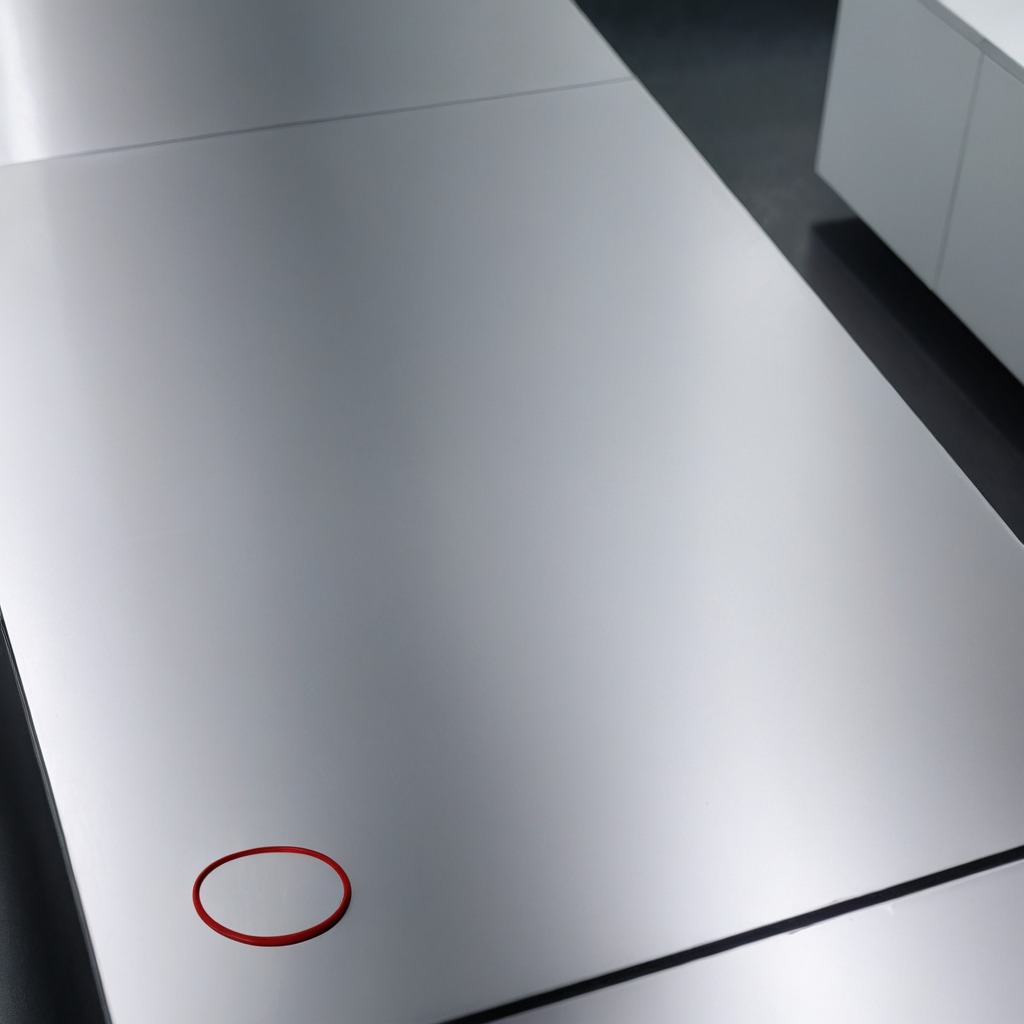
A rubber O-ring lies on a stainless steel table in a high-end prototyping lab.